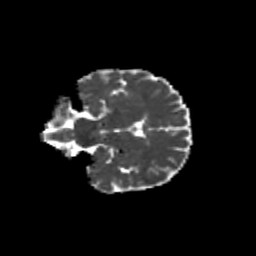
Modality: MD
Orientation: coronal
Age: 39
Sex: female
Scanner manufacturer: siemens
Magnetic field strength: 3 T
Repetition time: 8.6 s
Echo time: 0.095 s